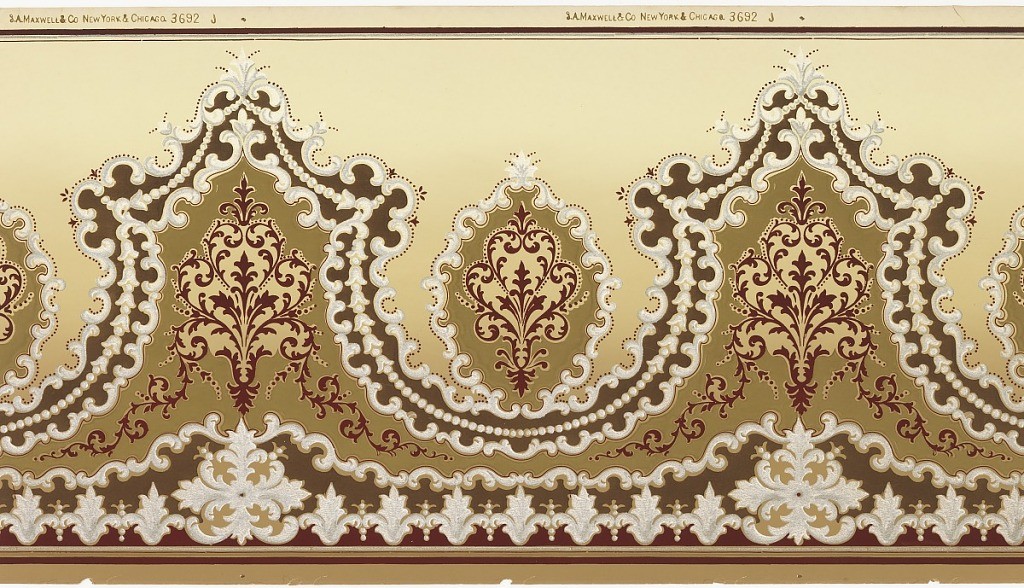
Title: Frieze
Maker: Maxwell & Co., S.A., Chicago, Illinois, USA
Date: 1905–1915
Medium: Machine-printed paper
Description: Smaller foliate sprig enframed within a medallion composed of scrolls, alternating with joined larger foliate sprigs. The larger enframements contain strung bellflowers and strung beads. Printed in green, red, and white on a light green ground that shades progressively darker towards the bottom.